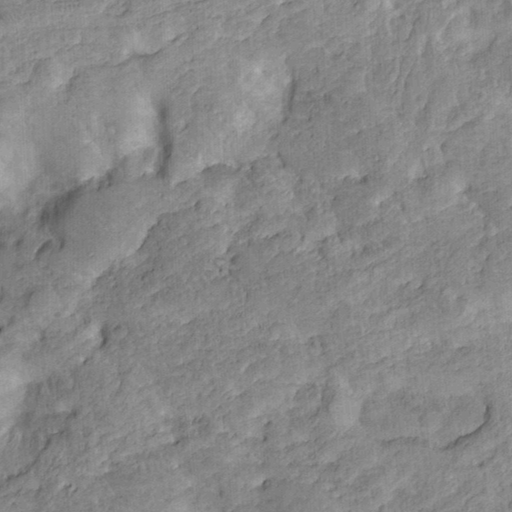
Objects detected: cone, cone, cone